Question: I am trying to install OpenMDAO, which is an open source framework that uses python. So before I get to it, it needs 3 packages:
1. Fortran Compiler
2. NumPY
3. ScyPy
Which I did install using homebrew:
'''
brew install gfortran
sudo easy_install-2.6 pip
sudo pip-2.6 install numpy
sudo pip-2.6 install scipy
'''
Now, to install OpenMDAO, I'm supposed to be in the OpenMDAO folder and at that level I should run this script:
'''
python go-openmdao-dev.py
'''
But I keep getting this error:
'''
ERROR: the following prerequisites could not be imported: ['scipy'].
'''
So I was talking to the people at OpenMDAO, and it seems that I need to use is python2.6 - although I'm not certain, so my guess is that all the packages I installed are for python 2.7 which I downloaded since it was recommended in the python website.
The one that comes with Mac was not. So when I type in terminal the following:
'''
python2.6
'''
It actually runs that version. So at this point I don't know if I have to go run the script in python 2.6, but if so, I have no idea how to do it. I tried doing this and it did not work:

If anyone is familiar with the environment or just with python itself and has any suggestions, I'll really appreciate it.
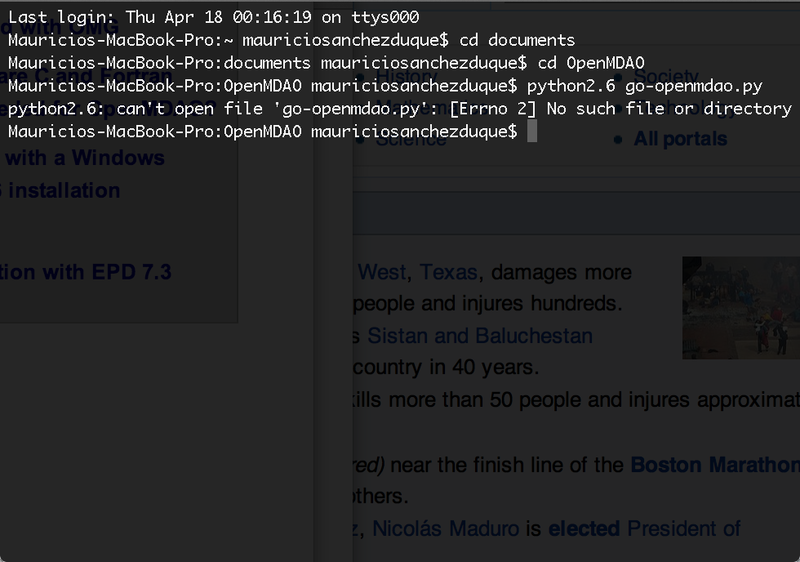
Answer: I had the same problem after downloading scipy from a .dmg. I uninstalled, and then reinstalled from source: <URL> and then the openmdao installer recognized scipy.
This may be useful (from INSTALL.txt in scipy-0.12.0.tar.gz):
> To test SciPy after installation (highly recommended), execute in
Python>>> import scipy
>>> scipy.test()To run the full test suite use>>> scipy.test('full')Please note that you must have version 0.10 or later of the 'nose'
test framework installed in order to run the tests. More information
about nose is available on the website__.__ <URL>